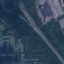
Land use / land cover: Highway